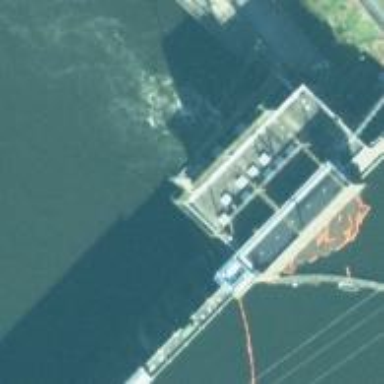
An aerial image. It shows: Hydro power generator using the water-storage method.